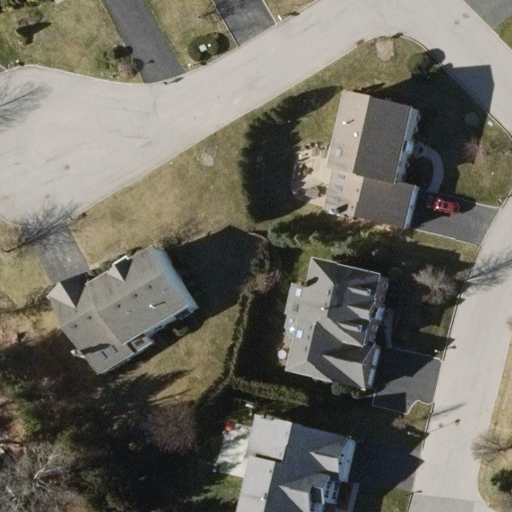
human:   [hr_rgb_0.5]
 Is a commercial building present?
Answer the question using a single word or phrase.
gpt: no

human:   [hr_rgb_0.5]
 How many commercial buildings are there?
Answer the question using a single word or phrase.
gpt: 0

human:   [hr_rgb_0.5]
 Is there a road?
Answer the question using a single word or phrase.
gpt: yes

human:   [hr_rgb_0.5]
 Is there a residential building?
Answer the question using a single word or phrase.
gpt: yes

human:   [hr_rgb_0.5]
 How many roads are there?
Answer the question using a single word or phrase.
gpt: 4

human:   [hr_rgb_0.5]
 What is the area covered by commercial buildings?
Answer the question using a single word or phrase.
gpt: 0m2

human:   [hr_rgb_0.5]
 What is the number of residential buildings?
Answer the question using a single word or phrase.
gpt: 5

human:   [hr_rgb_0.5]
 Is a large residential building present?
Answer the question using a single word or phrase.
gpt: no

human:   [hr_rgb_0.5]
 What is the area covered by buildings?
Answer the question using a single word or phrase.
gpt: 1412m2

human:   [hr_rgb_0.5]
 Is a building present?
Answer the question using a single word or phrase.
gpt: yes

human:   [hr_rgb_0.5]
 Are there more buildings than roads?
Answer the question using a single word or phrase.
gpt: yes

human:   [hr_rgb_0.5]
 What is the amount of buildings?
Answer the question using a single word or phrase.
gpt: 5

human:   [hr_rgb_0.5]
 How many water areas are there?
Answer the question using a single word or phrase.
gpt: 0

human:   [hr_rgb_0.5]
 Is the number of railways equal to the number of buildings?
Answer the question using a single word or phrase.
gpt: no

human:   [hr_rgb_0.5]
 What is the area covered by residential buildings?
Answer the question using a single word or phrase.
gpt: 1412m2

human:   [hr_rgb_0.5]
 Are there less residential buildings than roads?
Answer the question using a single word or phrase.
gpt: no

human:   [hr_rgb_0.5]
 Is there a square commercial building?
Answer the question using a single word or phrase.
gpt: no

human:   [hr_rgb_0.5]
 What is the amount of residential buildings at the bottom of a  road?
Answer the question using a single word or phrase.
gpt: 4

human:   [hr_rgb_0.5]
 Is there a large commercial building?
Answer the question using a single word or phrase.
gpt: no

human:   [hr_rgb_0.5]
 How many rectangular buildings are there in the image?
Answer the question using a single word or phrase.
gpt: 1

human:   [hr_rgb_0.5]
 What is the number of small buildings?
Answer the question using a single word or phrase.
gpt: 1

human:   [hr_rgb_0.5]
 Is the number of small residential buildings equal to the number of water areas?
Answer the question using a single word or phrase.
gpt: no

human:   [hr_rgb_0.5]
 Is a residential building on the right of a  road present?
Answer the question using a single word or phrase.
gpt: yes

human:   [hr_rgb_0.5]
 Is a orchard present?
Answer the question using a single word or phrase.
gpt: no

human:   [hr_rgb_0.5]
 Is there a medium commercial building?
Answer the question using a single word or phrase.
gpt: no

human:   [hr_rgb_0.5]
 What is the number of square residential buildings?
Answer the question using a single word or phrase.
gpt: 0

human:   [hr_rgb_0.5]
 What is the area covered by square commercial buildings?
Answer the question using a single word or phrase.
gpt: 0m2

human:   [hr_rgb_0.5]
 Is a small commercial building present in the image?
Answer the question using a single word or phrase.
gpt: no

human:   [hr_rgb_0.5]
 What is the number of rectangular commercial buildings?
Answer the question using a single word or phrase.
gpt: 0

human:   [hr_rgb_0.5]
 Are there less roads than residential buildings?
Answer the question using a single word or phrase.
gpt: yes

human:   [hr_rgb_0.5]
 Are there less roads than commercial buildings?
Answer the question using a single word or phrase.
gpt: no

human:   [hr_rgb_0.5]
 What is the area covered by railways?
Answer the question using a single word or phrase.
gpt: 0m2

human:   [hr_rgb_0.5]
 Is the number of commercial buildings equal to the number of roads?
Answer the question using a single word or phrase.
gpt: no

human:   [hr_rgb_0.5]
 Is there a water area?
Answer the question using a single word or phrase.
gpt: no

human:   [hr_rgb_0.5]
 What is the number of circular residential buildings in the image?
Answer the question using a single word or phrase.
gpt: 0

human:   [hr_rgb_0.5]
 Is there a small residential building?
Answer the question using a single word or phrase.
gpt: yes

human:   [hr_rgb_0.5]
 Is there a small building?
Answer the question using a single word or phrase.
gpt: yes

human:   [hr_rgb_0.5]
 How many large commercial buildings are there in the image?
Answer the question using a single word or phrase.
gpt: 0

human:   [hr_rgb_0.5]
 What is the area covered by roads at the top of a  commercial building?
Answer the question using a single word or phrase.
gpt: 0m2

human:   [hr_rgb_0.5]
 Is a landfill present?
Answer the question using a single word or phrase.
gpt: no

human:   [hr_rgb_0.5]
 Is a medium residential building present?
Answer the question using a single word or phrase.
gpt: yes

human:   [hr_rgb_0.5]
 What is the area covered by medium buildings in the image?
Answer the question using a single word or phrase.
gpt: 1395m2

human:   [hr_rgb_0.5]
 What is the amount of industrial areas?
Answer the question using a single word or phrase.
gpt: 0

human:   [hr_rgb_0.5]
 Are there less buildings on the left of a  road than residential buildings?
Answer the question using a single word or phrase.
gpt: no

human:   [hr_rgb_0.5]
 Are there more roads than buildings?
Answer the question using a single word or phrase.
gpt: no

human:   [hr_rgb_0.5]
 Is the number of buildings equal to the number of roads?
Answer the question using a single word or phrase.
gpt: no

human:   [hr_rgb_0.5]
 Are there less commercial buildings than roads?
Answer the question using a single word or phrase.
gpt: yes

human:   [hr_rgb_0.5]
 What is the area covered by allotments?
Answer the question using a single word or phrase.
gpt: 0m2

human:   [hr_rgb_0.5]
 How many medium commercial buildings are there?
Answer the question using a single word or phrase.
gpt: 0

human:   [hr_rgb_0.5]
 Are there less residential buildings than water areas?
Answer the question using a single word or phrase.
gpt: no

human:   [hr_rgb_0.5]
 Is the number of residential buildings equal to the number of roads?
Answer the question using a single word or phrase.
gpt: no

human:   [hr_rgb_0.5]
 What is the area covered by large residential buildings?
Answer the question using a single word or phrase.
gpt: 0m2

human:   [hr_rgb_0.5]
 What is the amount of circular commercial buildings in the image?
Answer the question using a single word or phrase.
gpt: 0

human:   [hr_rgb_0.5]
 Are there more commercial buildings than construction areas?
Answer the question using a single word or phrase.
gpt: no

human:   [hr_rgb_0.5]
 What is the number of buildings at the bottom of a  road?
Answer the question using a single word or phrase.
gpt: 4

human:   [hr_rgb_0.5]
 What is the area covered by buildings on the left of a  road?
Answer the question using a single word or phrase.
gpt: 1412m2

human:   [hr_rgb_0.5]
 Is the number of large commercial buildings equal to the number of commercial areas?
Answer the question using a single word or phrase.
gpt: yes

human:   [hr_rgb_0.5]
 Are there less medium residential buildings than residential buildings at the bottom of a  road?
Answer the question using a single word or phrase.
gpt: no

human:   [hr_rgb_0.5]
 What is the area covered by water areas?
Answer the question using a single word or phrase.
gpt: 0m2

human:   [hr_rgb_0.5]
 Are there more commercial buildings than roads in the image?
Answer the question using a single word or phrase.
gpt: no

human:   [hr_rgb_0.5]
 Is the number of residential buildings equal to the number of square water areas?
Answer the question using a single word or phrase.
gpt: no

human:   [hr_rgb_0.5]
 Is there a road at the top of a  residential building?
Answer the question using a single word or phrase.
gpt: yes

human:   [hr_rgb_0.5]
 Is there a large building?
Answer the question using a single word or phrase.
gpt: no

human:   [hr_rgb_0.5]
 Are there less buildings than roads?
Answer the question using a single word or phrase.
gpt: no